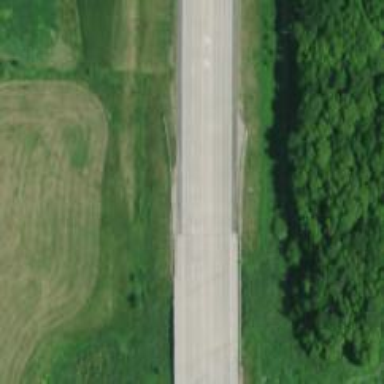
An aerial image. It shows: Secondary road with bridge.